Question: I am building an app for iPhone and iPad using PhoneGap and jQM
'''
<div class="ui-block-a">
<a id="btnLink" href="#pageID" data-role="button"></a>
</div>
'''
and it functions fine, but when I run it on the device (didn't try the simulator) and press a long press, I get the default iPhone menu for a link in a normal browser to open or copy the link.
how can I disable this default feature in my app?
I tried these with no success:
'''
$("a").click(function(event) {
event.preventDefault(); // long press menu still apear
});
$("a").bind('click',function(event) {
console.log(['preventingclick',event.type]);
event.preventDefault(); // long press menu still apear
});
'''
if I bind on 'taphold' I still see the menu on a long press, but after I click cancel I see the console log: ["preventing long press","taphold"]
'''
$("a").bind('taphold', function(event) {
console.log(['preventing long press',event.type]);
event.preventDefault(); // long press menu still apear
});
'''
if I use delegate on 'taphold' event like this:
'''
$("a").delegate('taphold', function(event) {
console.log(['preventing long press',event.type]);
event.preventDefault();
});
'''
will fix the problem, but I can't attach any events anymore, so non of my buttons will work after that.
'''
$('#btnLink').bind("click", function() {
$.mobile.changePage('mypage', 'slide'); // won't fire any more because of the delegate before
});
'''
I know that delegate will apply on all elements now and in the future, but I think I am getting close to the answer, but not yet.
Thanks in advance

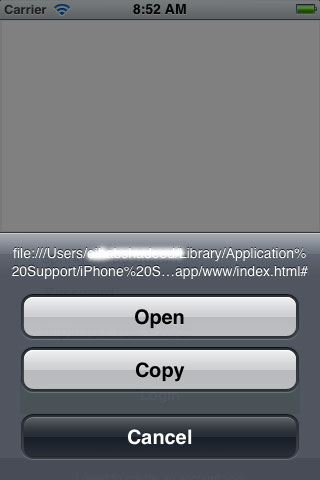
Answer: ok got it to work,
I had to combine both code fixes, CSS and JavaScript
so in my CSS I did this:
'''
body { -webkit-touch-callout: none !important; }
a { -webkit-user-select: none !important; }
'''
in my JavaScript did this:
'''
function onBodyLoad() {
$("a").bind('taphold', function(event) {
event.preventDefault();
});
}
'''
and now all the links are disabled, but if I attach an event to any of them it will work with no problem
THanks all